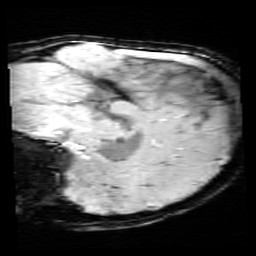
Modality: SWI
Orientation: sagittal
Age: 11
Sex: male
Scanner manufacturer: siemens
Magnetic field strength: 3 T
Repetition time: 0.027 s
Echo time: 0.02 s